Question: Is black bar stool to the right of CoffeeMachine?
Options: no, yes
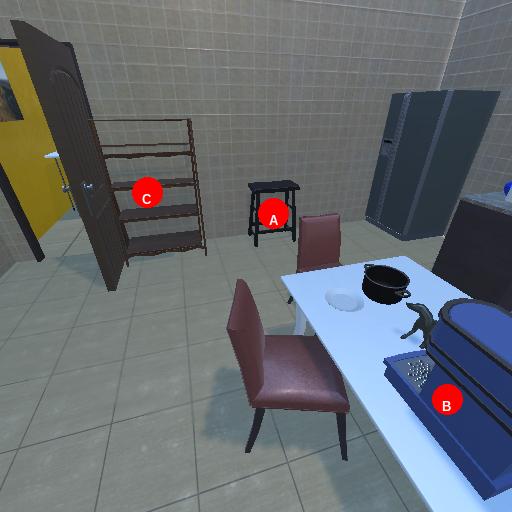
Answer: no